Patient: sex M, age 43
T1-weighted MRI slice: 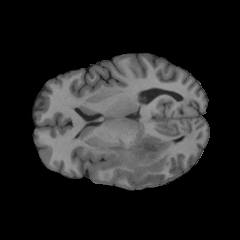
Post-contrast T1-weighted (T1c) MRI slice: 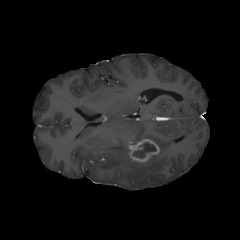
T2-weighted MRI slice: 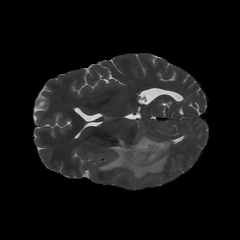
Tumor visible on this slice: yes
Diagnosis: Glioblastoma, IDH-wildtype
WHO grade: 4